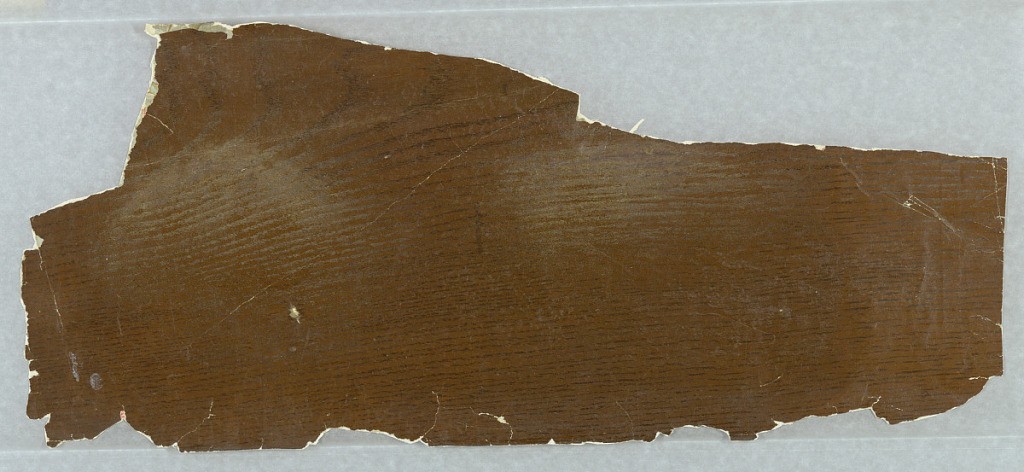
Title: Sidewall
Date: ca. 1890
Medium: Ink, varnished
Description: Irregular. Simulation of wood graining, dark in tone.